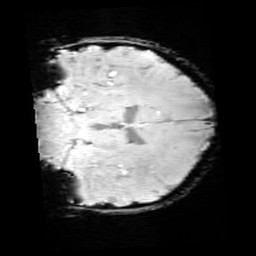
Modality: SWI
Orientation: coronal
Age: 11
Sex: male
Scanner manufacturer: siemens
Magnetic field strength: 3 T
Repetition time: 0.027 s
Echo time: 0.02 s